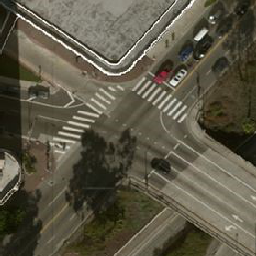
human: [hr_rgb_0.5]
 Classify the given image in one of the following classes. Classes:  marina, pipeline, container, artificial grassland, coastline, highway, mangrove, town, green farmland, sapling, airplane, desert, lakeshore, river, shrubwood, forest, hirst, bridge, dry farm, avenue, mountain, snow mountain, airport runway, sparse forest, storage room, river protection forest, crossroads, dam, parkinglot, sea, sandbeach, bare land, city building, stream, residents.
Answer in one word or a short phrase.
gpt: crossroads